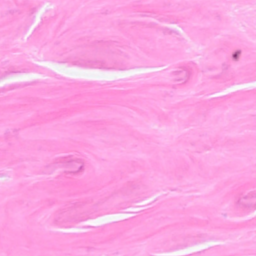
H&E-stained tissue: Breast